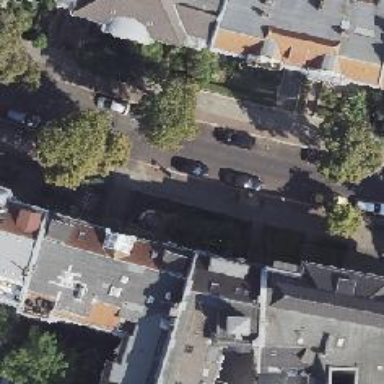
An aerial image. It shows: Residential road with asphalt surface. There are separate sidewalks on both sides and parallel on-street parking lanes on both sides as well.